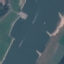
Label: River